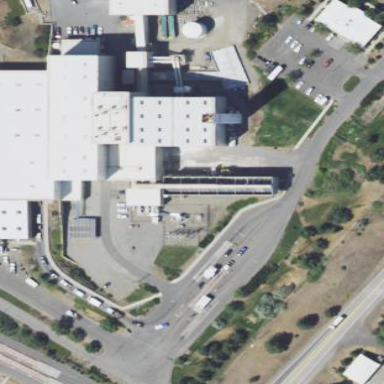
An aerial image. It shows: Industrial building with waste-powered steam turbine generator inside.